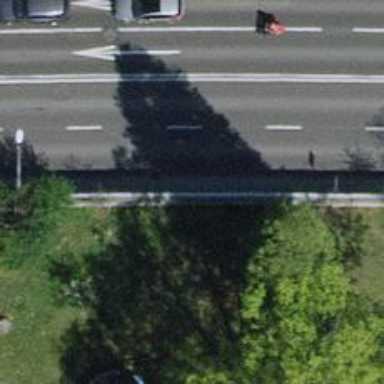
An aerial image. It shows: Asphalt sidewalk leading to platform for public transport.